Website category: auto
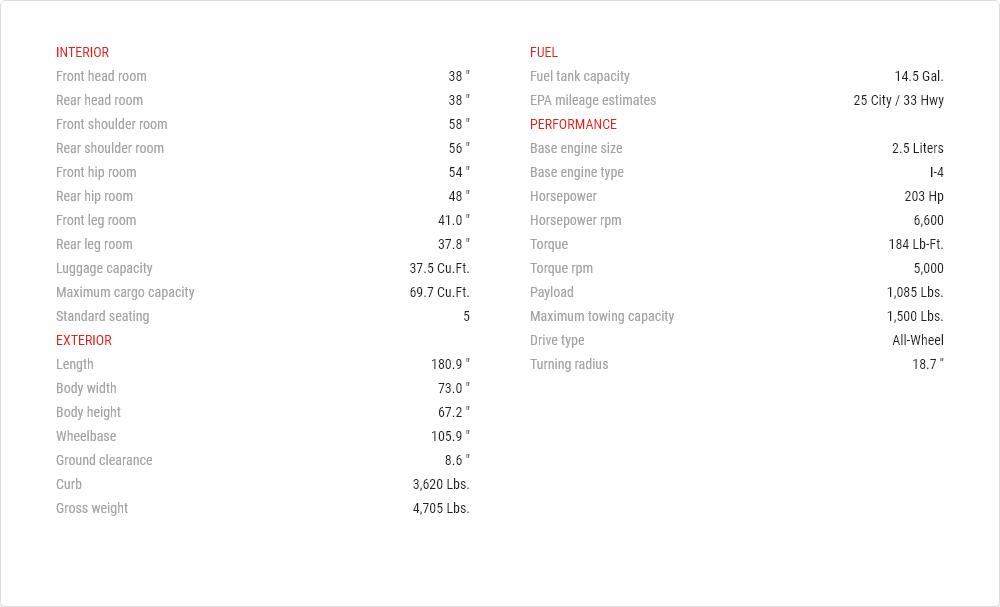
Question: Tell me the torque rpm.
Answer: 5,000

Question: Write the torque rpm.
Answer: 5,000

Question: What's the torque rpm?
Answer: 5,000

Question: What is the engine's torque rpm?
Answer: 5,000

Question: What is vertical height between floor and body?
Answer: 8.6 "

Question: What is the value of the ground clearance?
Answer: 8.6 "

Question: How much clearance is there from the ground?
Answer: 8.6 "

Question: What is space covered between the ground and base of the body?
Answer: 8.6 "

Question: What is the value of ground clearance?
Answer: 8.6 "

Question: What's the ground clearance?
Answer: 8.6 "

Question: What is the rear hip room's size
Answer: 48 "

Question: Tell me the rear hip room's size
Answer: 48 "

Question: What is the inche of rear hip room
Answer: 48 "

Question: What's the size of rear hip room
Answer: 48 "

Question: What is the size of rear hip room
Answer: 48 "

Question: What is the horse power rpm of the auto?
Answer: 6,600

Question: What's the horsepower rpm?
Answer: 6,600

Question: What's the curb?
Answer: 3,620 lbs.

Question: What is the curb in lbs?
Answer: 3,620 lbs.

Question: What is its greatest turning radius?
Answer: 18.7 ''

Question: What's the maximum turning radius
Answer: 18.7 ''

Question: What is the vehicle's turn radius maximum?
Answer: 18.7 ''

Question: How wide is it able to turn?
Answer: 18.7 ''

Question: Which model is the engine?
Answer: I-4

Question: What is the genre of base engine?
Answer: I-4

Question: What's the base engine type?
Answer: I-4

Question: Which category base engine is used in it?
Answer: I-4

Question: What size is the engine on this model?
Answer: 2.5 liters

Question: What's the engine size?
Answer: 2.5 liters

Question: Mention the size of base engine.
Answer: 2.5 liters

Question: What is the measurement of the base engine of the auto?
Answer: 2.5 liters

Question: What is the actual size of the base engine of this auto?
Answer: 2.5 liters

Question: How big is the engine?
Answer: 2.5 liters

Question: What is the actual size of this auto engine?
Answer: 2.5 liters

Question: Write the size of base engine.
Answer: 2.5 liters

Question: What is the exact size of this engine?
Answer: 2.5 liters

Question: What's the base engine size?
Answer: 2.5 liters

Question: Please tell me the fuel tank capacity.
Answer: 14.5 gal.

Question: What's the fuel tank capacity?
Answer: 14.5 gal.

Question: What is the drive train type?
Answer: all-wheel

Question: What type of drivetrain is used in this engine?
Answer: all-wheel

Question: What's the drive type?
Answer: all-wheel

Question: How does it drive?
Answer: all-wheel

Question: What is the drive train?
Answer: all-wheel

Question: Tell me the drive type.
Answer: all-wheel

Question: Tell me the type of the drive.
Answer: all-wheel

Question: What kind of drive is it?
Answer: all-wheel

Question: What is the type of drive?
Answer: all-wheel

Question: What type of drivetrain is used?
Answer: all-wheel

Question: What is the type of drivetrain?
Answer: all-wheel

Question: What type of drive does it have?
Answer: all-wheel

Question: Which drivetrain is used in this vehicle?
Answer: all-wheel

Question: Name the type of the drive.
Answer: all-wheel

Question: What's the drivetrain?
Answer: all-wheel

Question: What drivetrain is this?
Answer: all-wheel

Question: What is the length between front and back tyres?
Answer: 105.9 "

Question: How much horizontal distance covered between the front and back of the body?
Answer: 105.9 "

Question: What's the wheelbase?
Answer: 105.9 "

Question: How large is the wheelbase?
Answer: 105.9 "

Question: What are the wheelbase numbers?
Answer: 105.9 "

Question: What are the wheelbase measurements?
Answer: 105.9 "

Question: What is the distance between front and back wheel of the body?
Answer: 105.9 "

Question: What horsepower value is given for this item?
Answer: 203 hp

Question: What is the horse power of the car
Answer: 203 hp